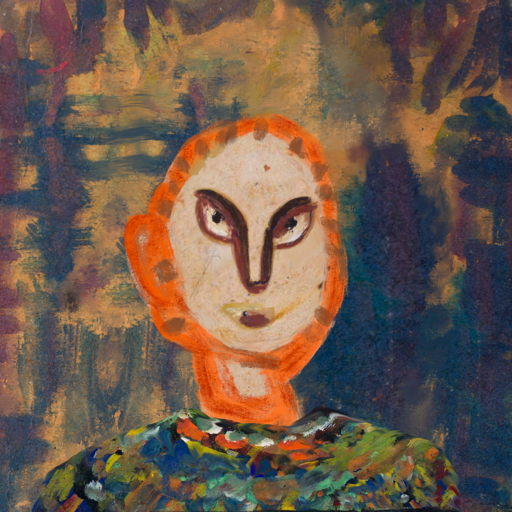
Background: InTheSun, Head And Neck Front: Rupkatha, Face Front: After_Raid, Bust: An_Impression, Hair Front: Blank, Head Accessory: Blank, Second Necklace: Blank, Necklace: Blank, Baby: Blank